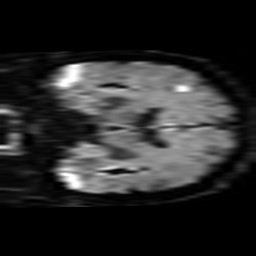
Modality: TRACE
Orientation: coronal
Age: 56
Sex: male
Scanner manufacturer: philips
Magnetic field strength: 3 T
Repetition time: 3.332 s
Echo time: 0.076 s